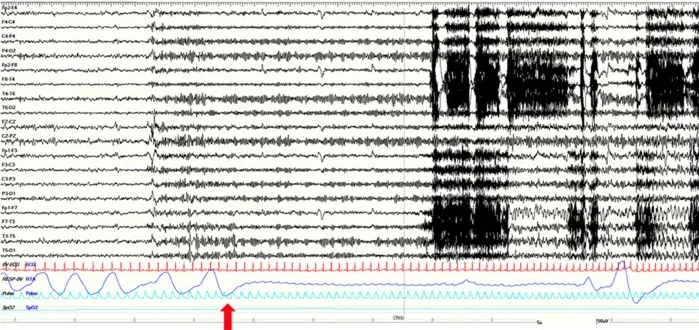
(B) A more detailed view of the onset of apnea preceding EEG changes and EMG movement-related artifacts by 20 s. (A,B) Red arrows highlight the onset of the apnea. Note the ictal marked increase in heart rate. Red channel: ECG; blue channel: thoracoabdominal respirogram.
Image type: electrography (eeg)